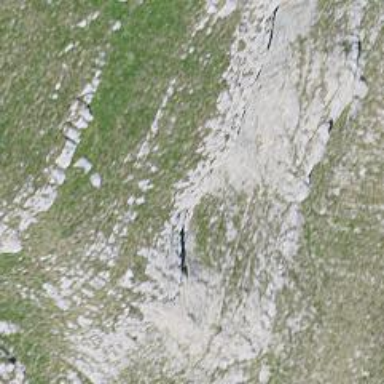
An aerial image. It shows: Cliff in nature.